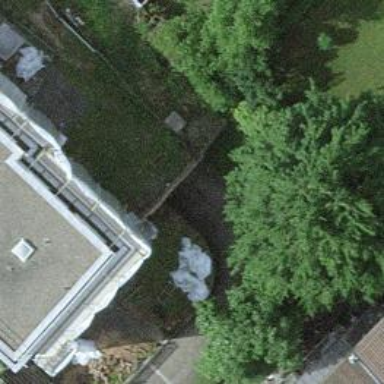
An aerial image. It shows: Retaining wall.